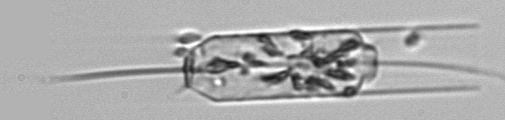
Label: Ditylum_brightwellii